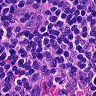
Metastatic tissue present: no